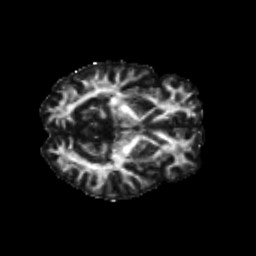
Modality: FA
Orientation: axial
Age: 26
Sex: male
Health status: healthy
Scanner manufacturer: siemens
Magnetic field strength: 3 T
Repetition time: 8.6 s
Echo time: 0.095 s